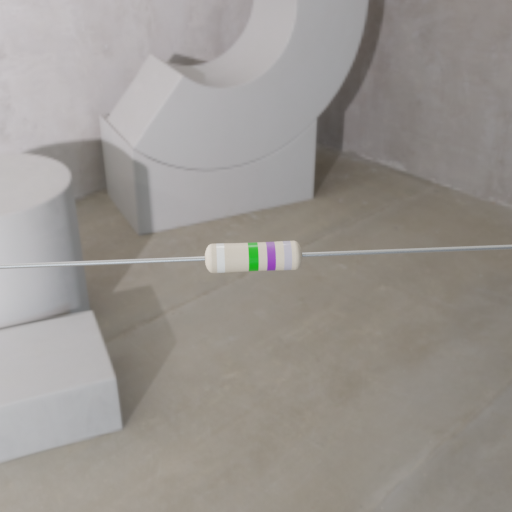
Resistor colour bands (in order): white, green, violet, silver